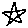
Label: star